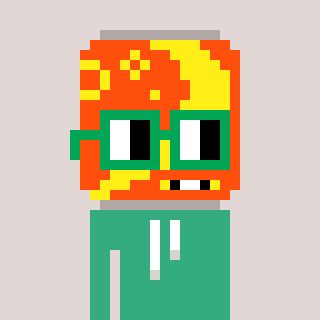
a pixel art character with square green glasses, a pop-shaped head and a teal-colored body on a warm background